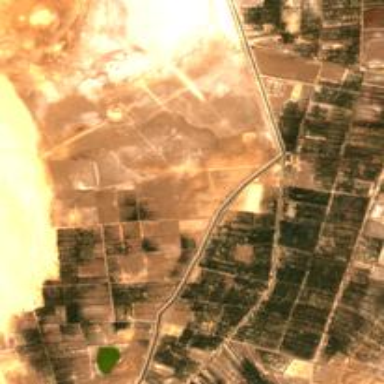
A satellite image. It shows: Beautiful orchard with date palms trees.